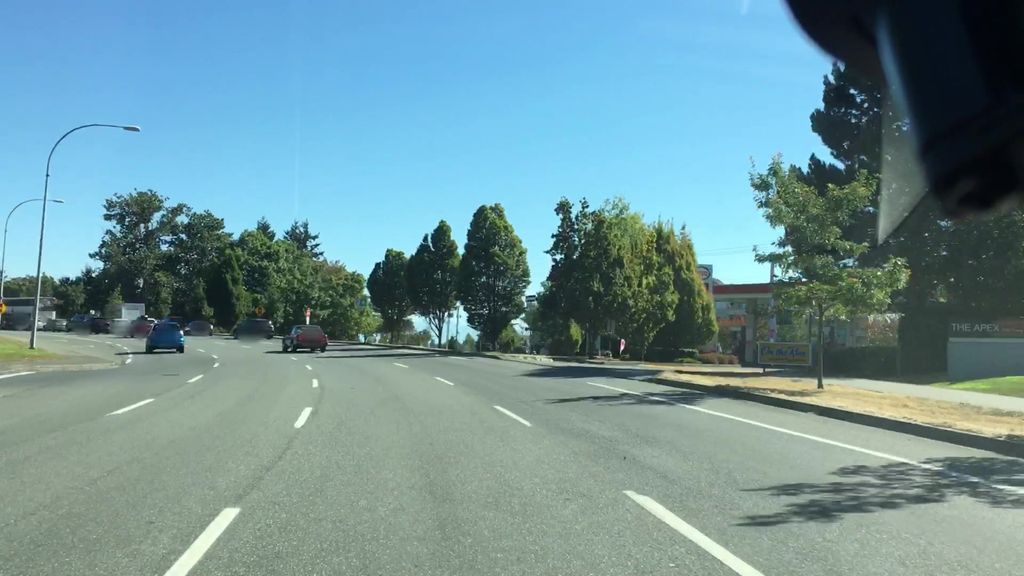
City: victoria